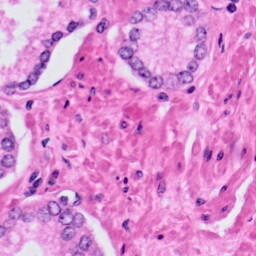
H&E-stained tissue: Prostate